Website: crate-barrel
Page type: billing-address
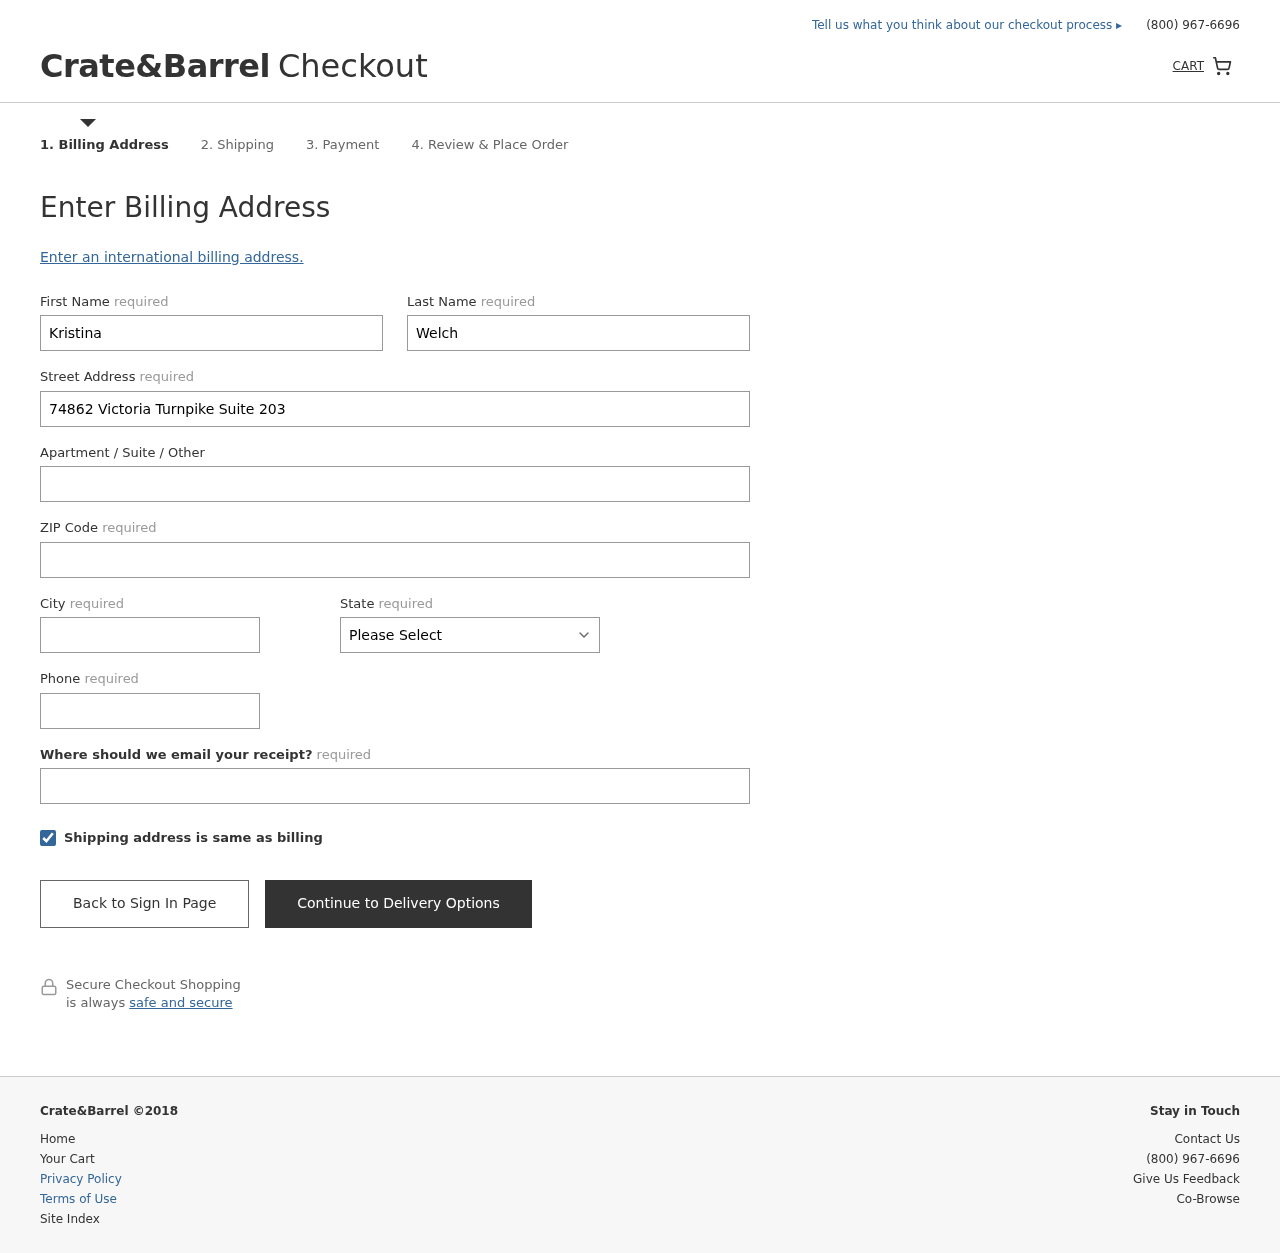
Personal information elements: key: PII_STATE
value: Idaho
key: PII_FIRSTNAME
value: Kristina
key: PII_LASTNAME
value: Welch
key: PII_STREET
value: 74862 Victoria Turnpike Suite 203
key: PII_POSTCODE
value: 90034
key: PII_CITY
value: New Sarah
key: PII_PHONE
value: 6714076163
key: PII_EMAIL
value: kwelch@gmail.com